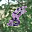
Label: 8